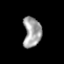
Tissue: prostate
Cell type: T cells
Senescence score: 0.7516
Nuclear area (px): 527
Mean DAPI intensity: 161.987